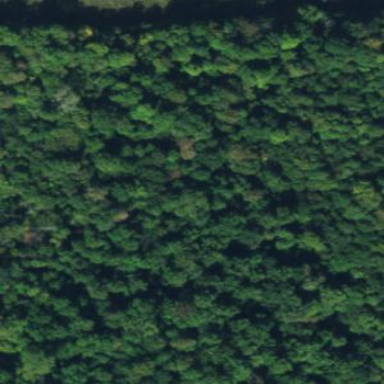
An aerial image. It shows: Serene woodland landscape.